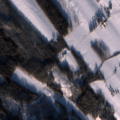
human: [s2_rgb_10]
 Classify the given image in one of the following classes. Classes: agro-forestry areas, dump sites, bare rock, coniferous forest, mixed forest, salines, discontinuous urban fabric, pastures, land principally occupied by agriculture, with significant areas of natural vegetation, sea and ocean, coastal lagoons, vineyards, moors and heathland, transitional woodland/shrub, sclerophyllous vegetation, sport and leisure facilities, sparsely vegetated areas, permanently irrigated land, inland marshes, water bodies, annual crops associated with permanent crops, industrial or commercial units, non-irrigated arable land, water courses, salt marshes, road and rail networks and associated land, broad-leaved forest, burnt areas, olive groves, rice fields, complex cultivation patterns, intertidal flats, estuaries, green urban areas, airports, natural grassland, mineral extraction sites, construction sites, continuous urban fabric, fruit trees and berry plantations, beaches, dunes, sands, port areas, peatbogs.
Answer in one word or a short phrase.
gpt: non-irrigated arable land, land principally occupied by agriculture, with significant areas of natural vegetation, mixed forest